Chest X-ray. View position: AP
Patient age: 29
Patient sex: F
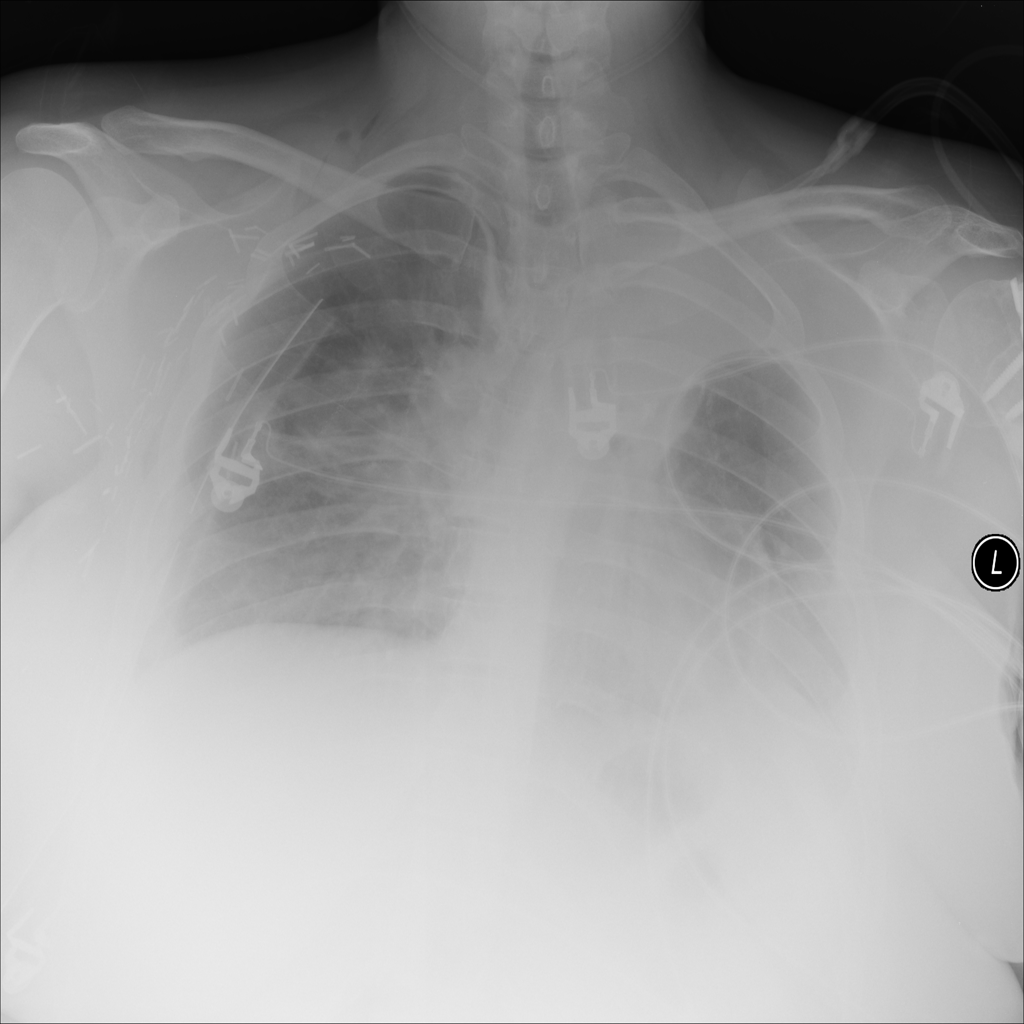
Finding: Pneumothorax